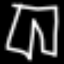
Label: pants